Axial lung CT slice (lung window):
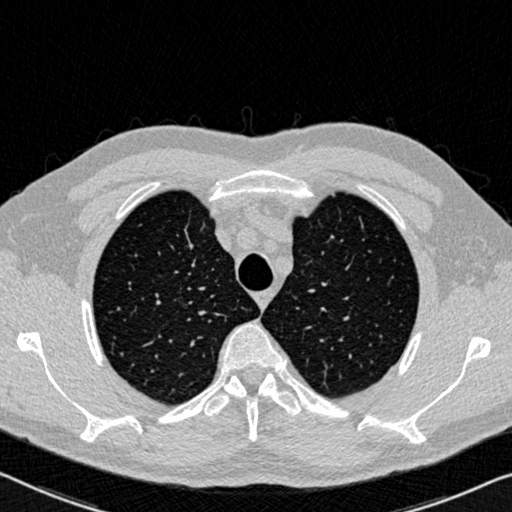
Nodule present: no